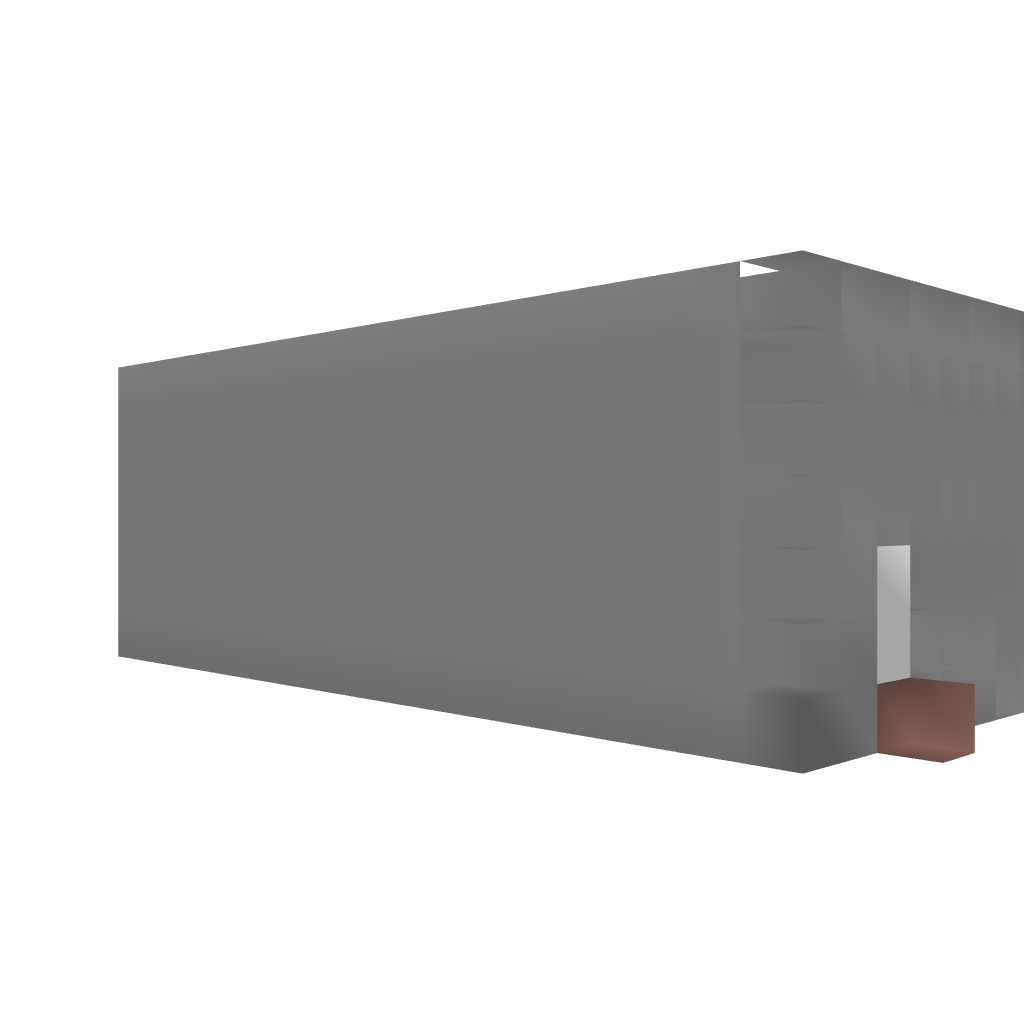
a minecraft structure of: Nether Wart Farm bad low quality